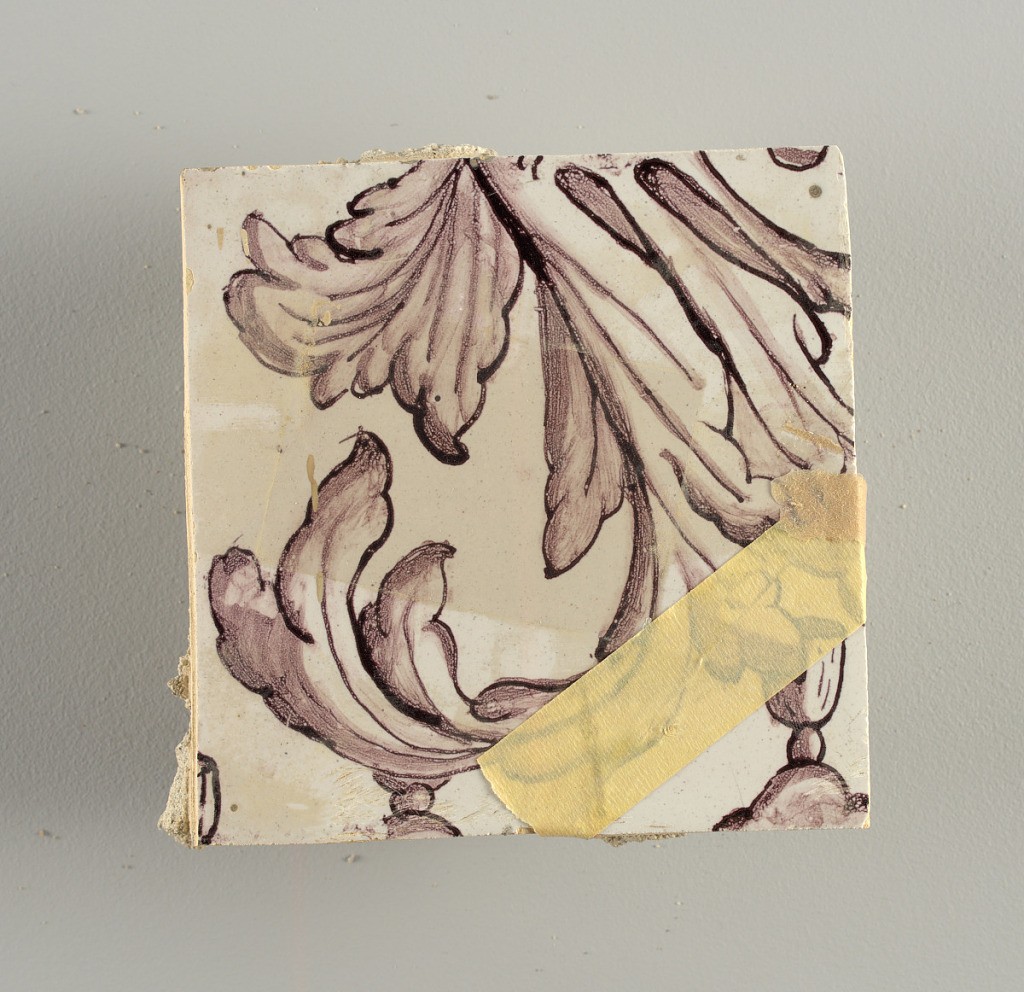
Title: Wall facing
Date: ca. 1725
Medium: tin-glazed earthenware, underglaze
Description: Two vertical rectangles, twenty-three tiles high.  A) Nine tiles wide at top; seven tiles wide at bottom.  B) Ten and one-half tiles wide.

Arabesque design of foliage.  A) with centered figure of Justice under a canopy.  B) with centered urn.